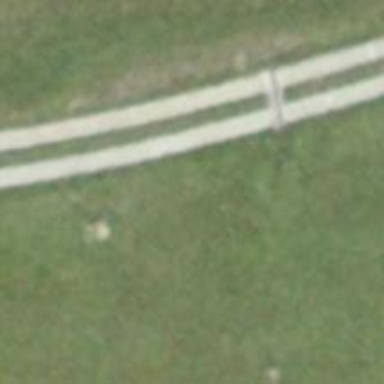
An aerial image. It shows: Track with grade 1 quality.